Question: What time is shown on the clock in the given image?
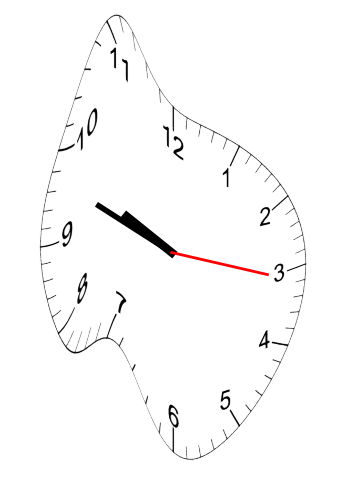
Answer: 09:48:16